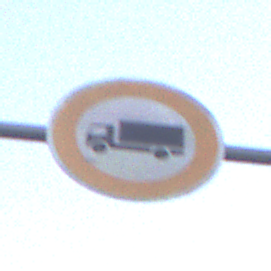
Verkehrszeichen: VerbotFuerKraftfahrzeugeUeberDreiKommaFuenfTonnen
Umgebung: Outdoor, RoadRail
Tageszeit: SunriseSunset
Wetter: PartlyCloudy
Licht: Natural
Jahreszeit: NotSpecified
Kontrast: LowContrast